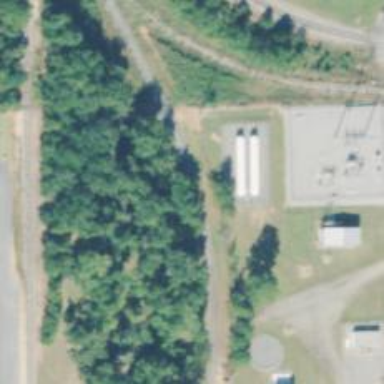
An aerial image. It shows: Rail spur service.